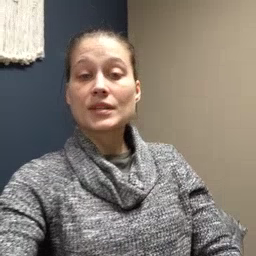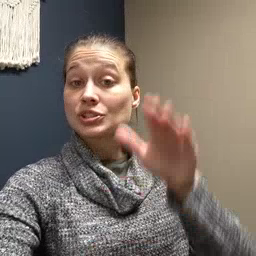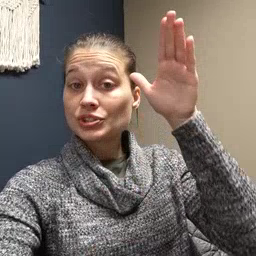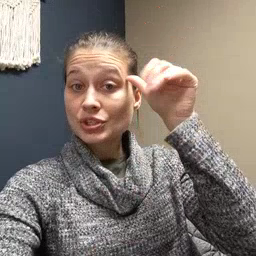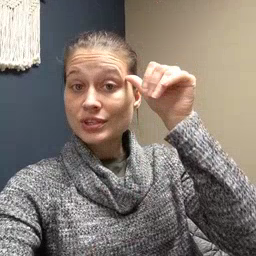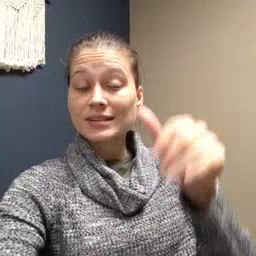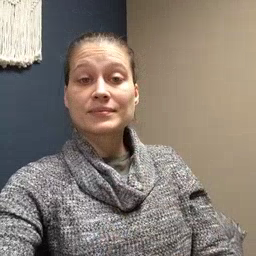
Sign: donkey